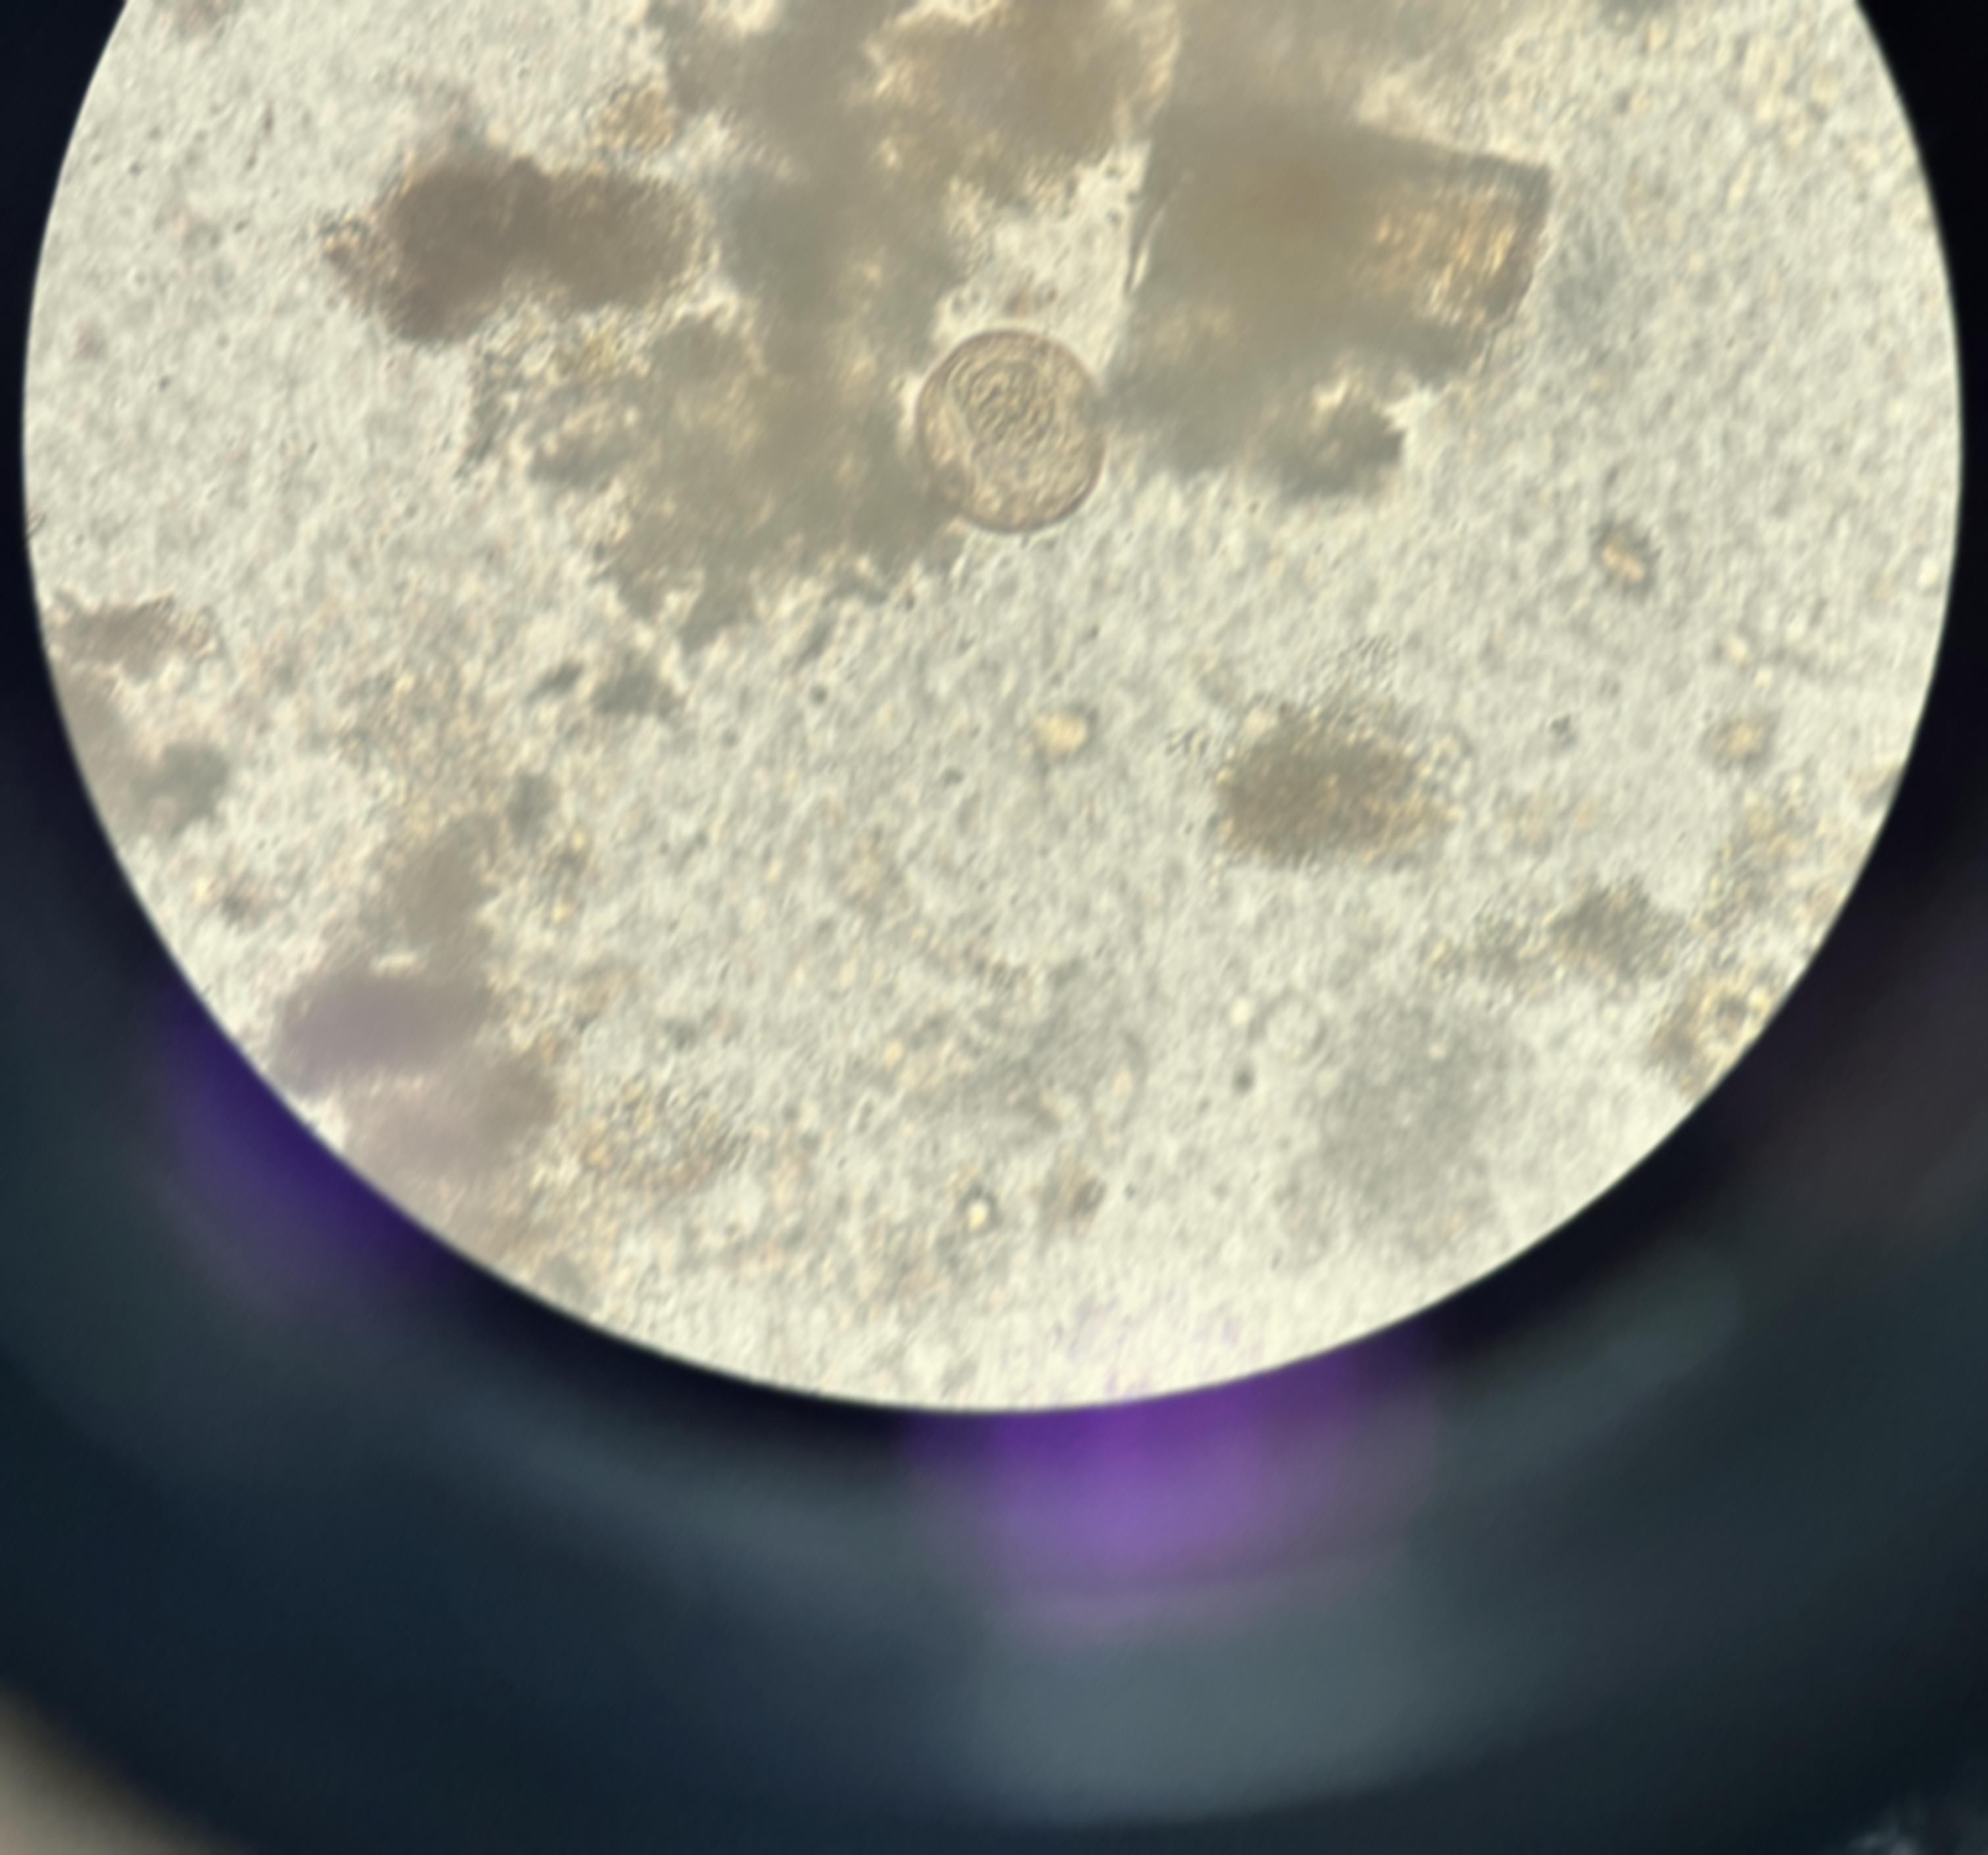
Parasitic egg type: Hymenolepis diminuta